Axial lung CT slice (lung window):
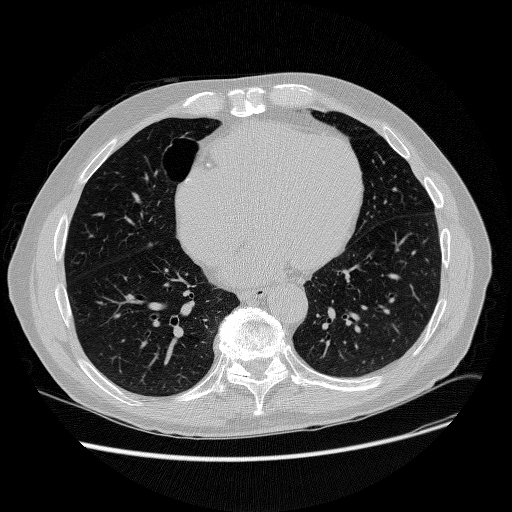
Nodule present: no